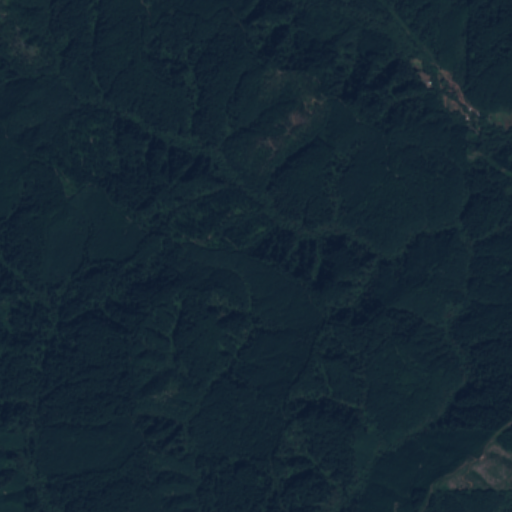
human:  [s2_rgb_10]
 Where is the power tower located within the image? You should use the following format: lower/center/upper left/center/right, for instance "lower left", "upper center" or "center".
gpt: The power tower is located in the right of the image.
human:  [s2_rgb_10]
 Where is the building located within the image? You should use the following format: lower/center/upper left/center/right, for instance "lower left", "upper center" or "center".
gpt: The building is located in the upper right of the image.
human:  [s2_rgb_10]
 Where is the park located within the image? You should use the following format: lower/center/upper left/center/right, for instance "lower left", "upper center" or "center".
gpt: There is no park in the image.